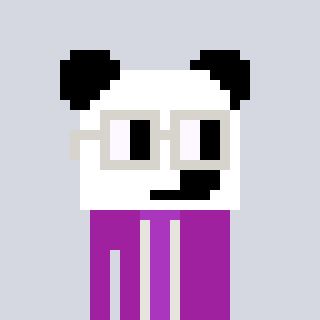
a pixel art character with square light gray glasses, a panda-shaped head and a magenta-colored body on a cool background